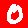
Digit: 0